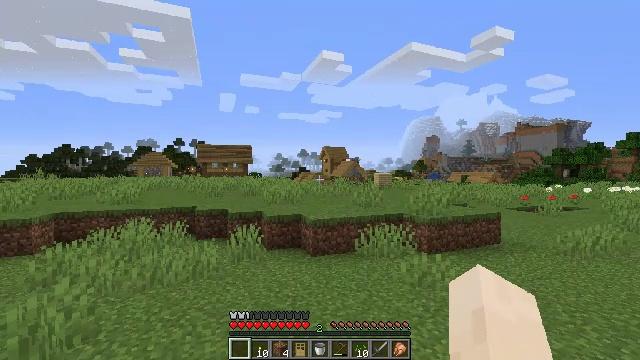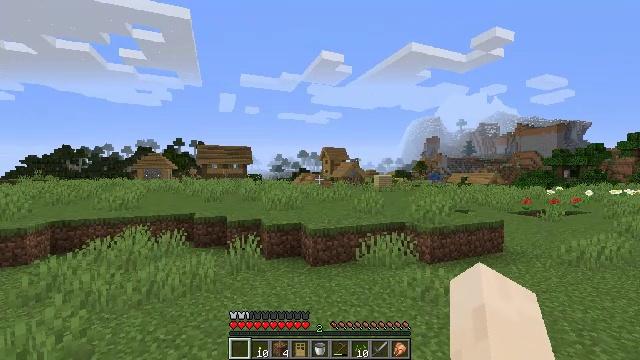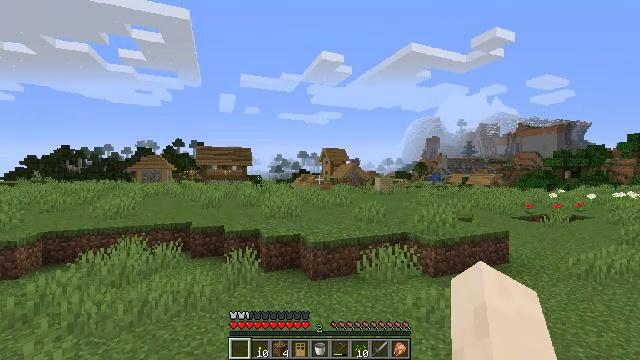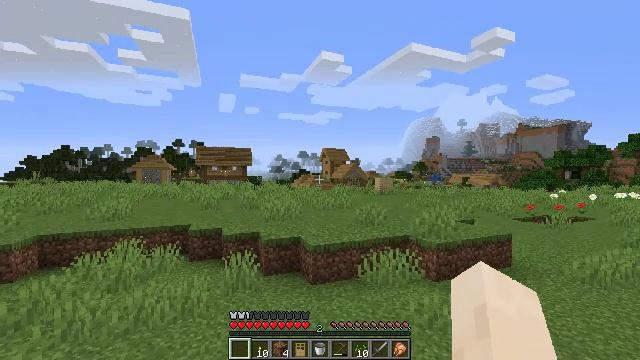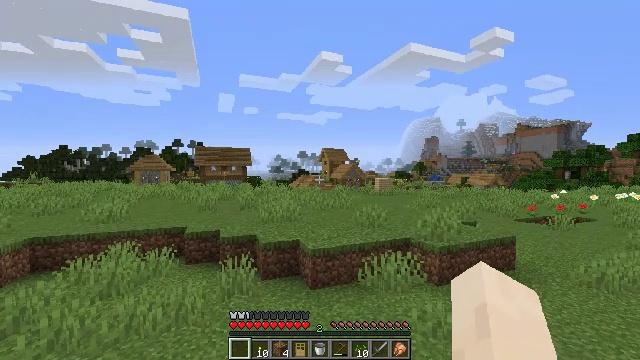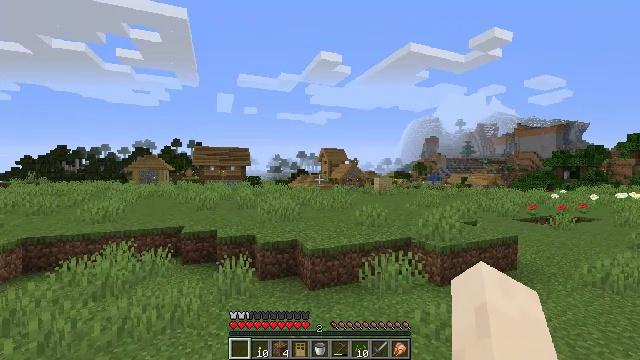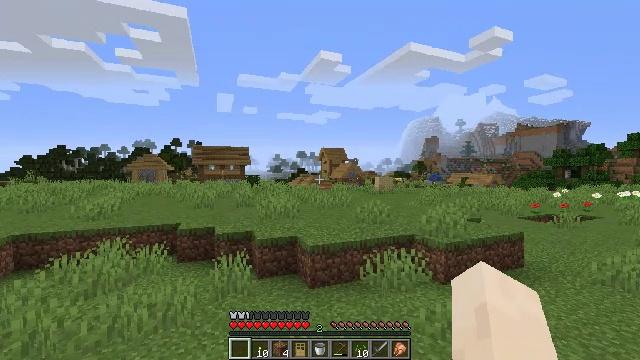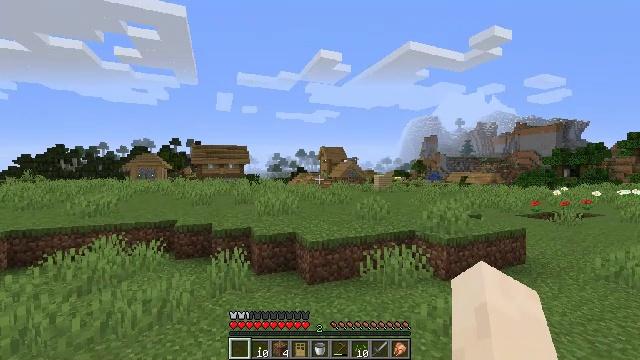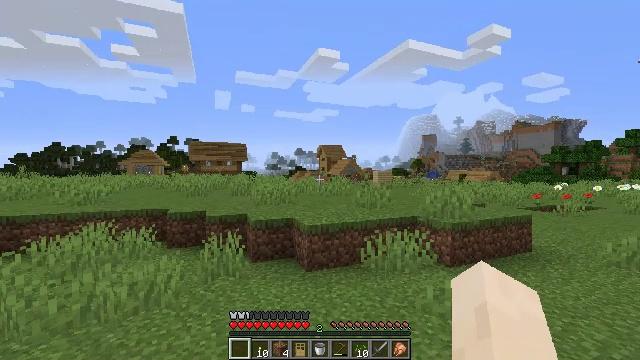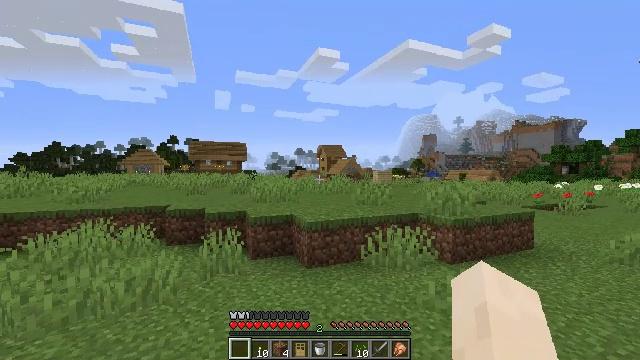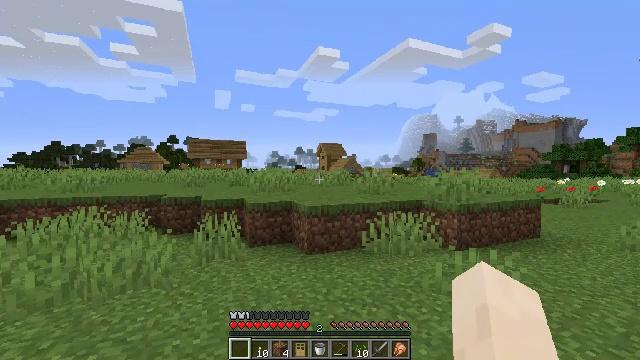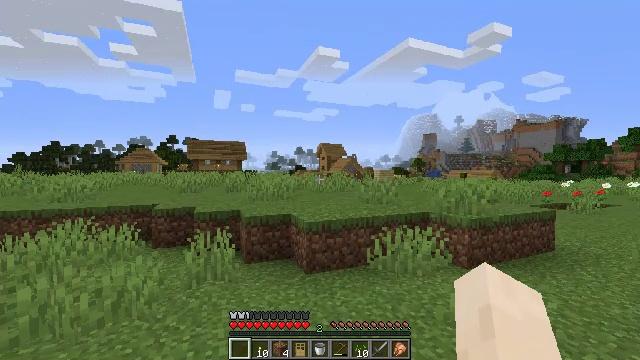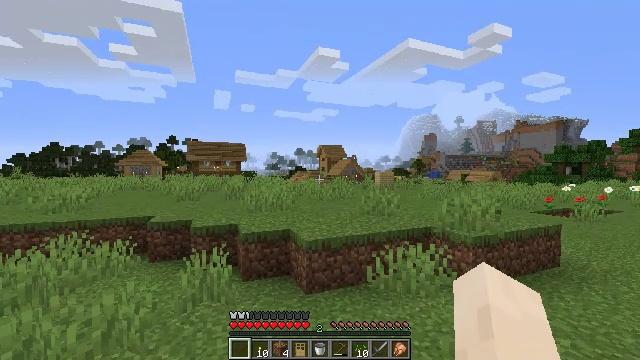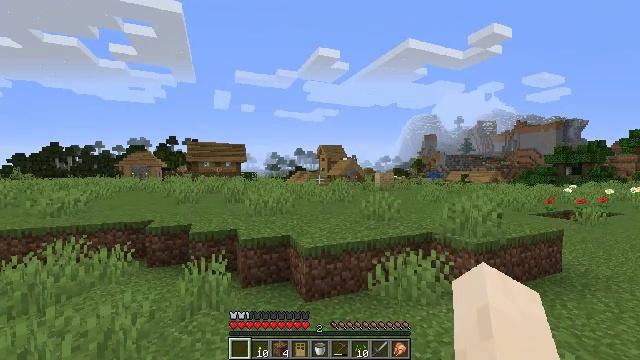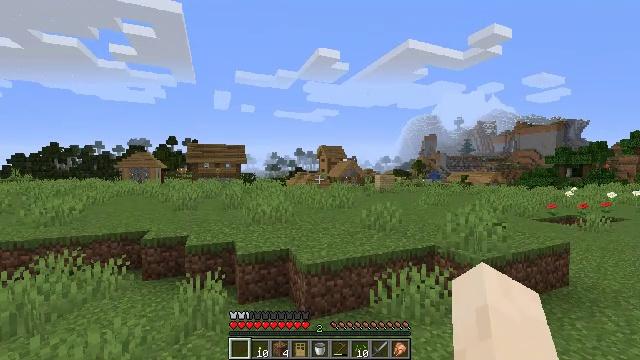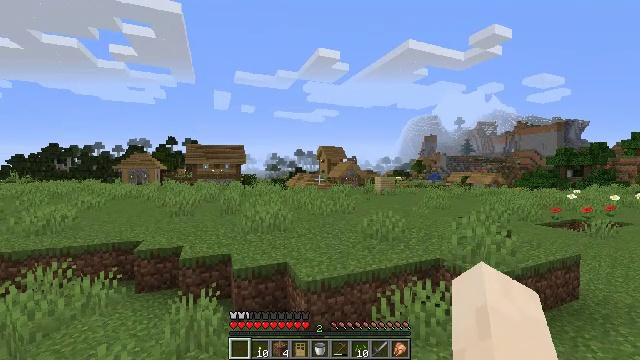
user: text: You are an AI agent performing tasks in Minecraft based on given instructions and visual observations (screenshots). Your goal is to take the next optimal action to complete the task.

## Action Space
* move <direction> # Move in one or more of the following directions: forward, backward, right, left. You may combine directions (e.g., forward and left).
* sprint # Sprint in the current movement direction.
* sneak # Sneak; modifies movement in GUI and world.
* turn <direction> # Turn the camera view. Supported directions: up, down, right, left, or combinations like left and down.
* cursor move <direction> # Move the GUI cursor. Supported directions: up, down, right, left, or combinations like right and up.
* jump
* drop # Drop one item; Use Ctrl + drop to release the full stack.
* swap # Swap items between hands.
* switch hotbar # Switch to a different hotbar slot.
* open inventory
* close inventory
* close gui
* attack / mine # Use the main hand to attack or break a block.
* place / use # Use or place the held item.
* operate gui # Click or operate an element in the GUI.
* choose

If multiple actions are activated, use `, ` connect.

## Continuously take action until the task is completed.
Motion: motion action
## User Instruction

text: Mine the oak fence gate.
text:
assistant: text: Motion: move forward, jump
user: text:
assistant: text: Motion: move forward, jump
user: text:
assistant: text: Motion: move forward, jump
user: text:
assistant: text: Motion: move forward, jump
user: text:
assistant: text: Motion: move forward, jump
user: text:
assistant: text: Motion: move forward, jump
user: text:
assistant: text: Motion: move forward, jump
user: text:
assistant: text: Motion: move forward, jump
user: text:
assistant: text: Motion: move forward, jump
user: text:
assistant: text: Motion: move forward, jump
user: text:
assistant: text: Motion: move forward, jump
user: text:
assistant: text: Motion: move forward, jump
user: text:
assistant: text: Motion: move forward, jump
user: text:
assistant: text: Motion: move forward, jump
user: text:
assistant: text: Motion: move forward, jump
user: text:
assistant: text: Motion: move forward, jump
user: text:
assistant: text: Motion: no_op
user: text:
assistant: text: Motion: no_op
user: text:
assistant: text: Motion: no_op
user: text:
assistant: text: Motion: no_op
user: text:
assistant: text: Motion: no_op
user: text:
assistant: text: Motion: no_op
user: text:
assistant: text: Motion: no_op
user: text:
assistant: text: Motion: no_op
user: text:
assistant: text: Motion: no_op
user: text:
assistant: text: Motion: no_op
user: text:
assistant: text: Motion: no_op
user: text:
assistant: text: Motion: no_op
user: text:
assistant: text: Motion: no_op
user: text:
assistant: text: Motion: no_op